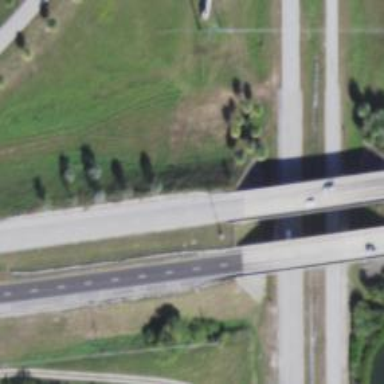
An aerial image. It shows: Bridge over motorway.